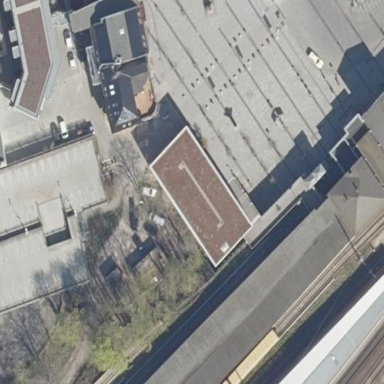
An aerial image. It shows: Flat-roofed building used as bicycle parking facility.